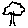
Label: tree